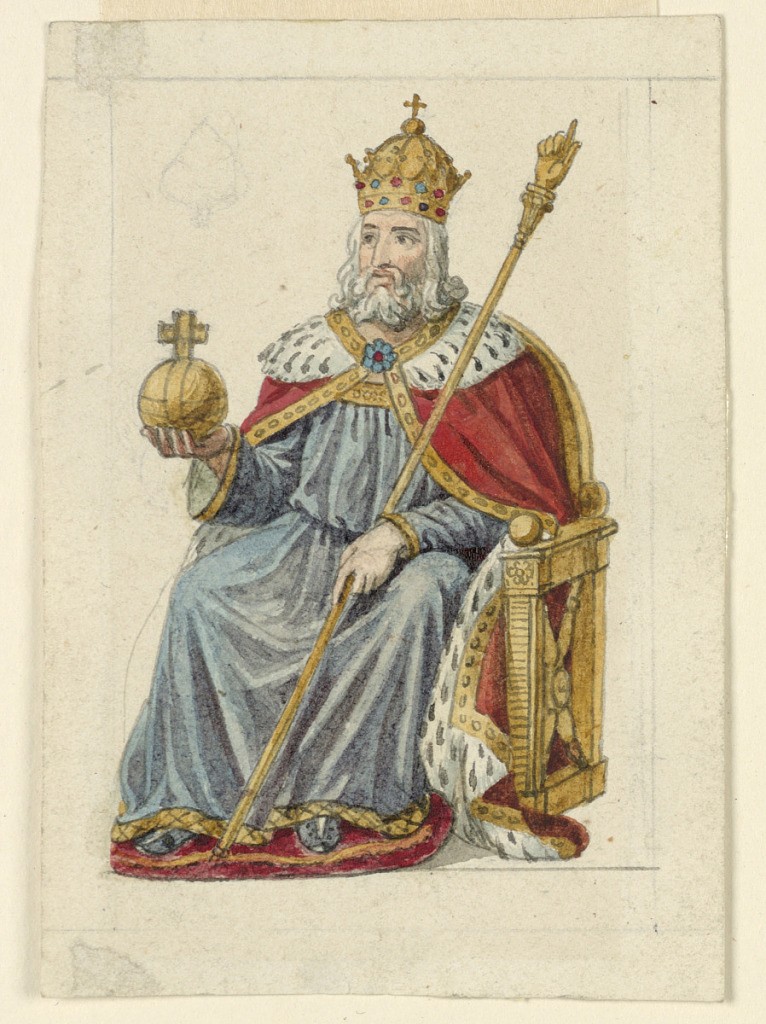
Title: Design for a Playing Card: King of Spades
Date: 1825–1850
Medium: Graphite, brush and watercolor on paper
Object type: Playing Card
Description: Charlemagne is shown throwing in regalibus.